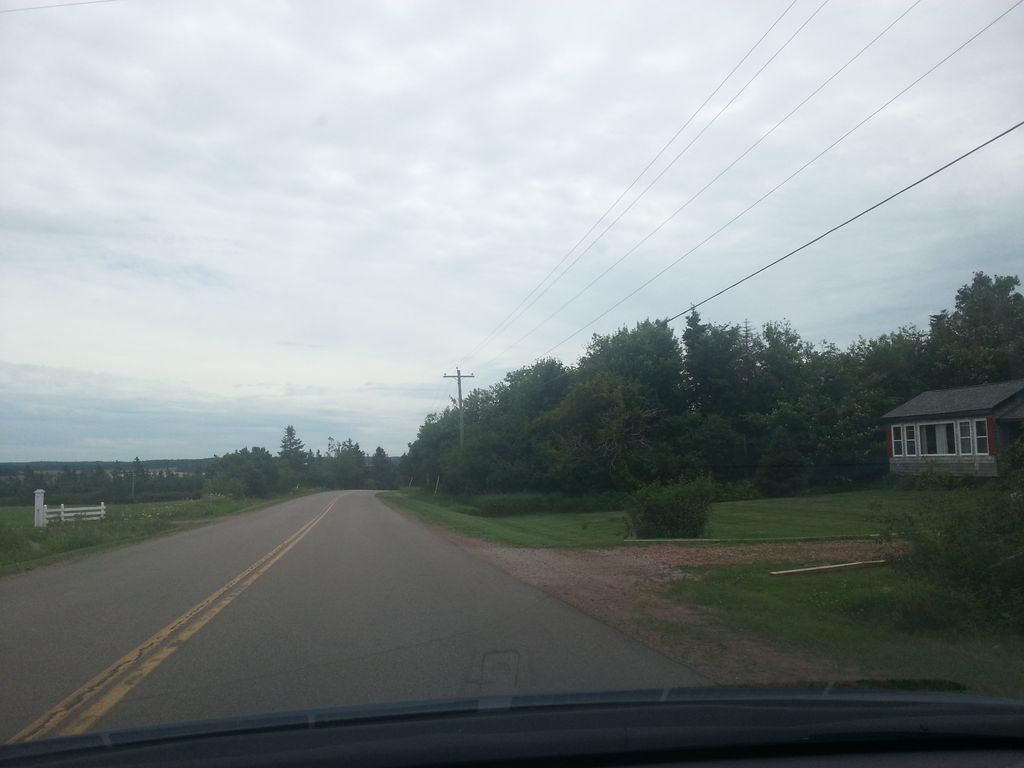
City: charlottetown